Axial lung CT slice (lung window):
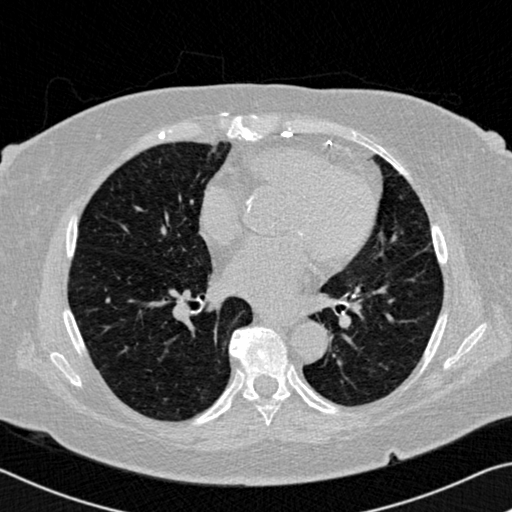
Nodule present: no